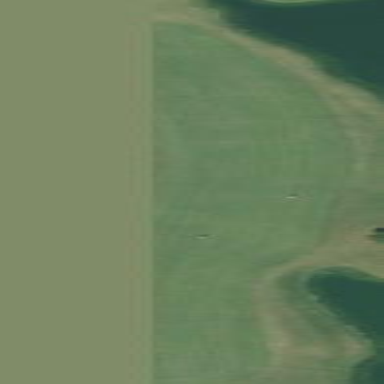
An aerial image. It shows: Grassy area designated as golf fairway.